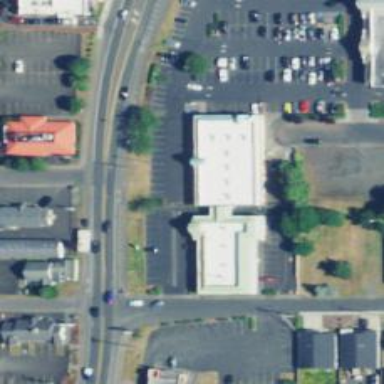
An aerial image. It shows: Convenience shop.